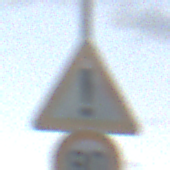
Verkehrszeichen: Gefahrenstelle
Zusatzzeichen unten: Geschwindigkeit80
Umgebung: Outdoor, Nature
Tageszeit: SunriseSunset
Wetter: PartlyCloudy
Licht: Natural
Jahreszeit: NotSpecified
Kontrast: LowContrast